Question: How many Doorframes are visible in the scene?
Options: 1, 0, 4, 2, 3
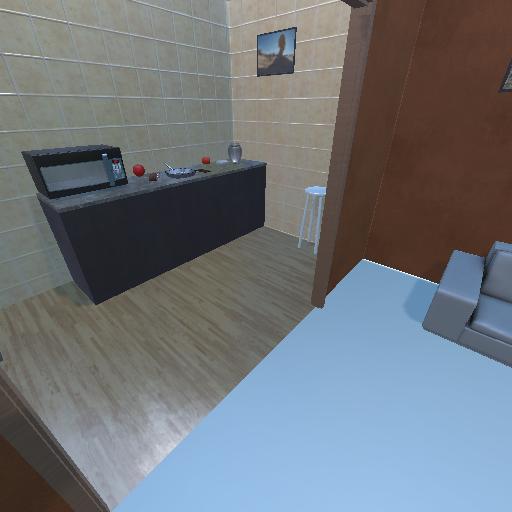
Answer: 1